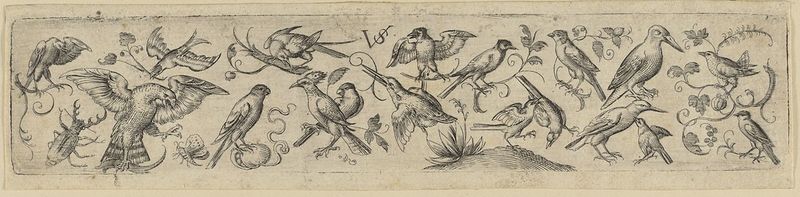
Titel: Vogelfries, Blatt aus der Folge 'Mancherlei Conterfectisches von Thierlein etc.'
Künstler: Virgil Solis
Standort: Hamburg
Institution: Museum für Kunst und Gewerbe Hamburg
Schlagwörter: adler, flügel, vogel, zeichnung, tiere, ornament, federn, vögel, zweige, renaissance, papier, schnabel, grafik, graphik, fotografie, photographie, druckgraphik, druckgrafik, radierung, insekten, schmetterling, insekt, käfer, wurm, schwalbe, tierornament, gerippt, reproduktionen, druckerzeugnisse, insecta, hirschkäfer, pflanzenornamente, kerbtiere, hexapoda, ornamentstich, vorlageblätter